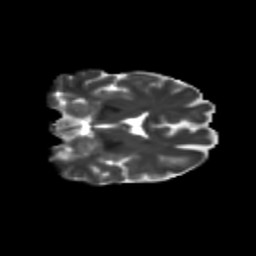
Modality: T2w
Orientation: coronal
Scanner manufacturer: siemens
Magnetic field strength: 3 T
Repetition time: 9.2 s
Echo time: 0.084 s